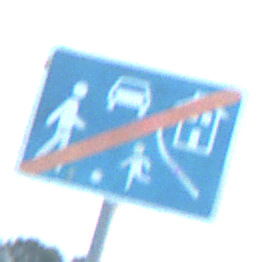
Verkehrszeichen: EndeVerkehrsberuhigterBereich
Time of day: SunriseSunset
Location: Outdoor (Nature)
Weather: PartlyCloudy
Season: NotSpecified
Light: Natural